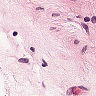
Metastatic tissue present: no